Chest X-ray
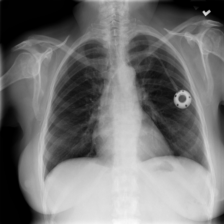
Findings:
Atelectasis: negative
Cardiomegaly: negative
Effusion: negative
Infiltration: negative
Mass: negative
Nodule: negative
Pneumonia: negative
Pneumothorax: negative
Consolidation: negative
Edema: negative
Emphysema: negative
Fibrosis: negative
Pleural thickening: negative
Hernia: negative